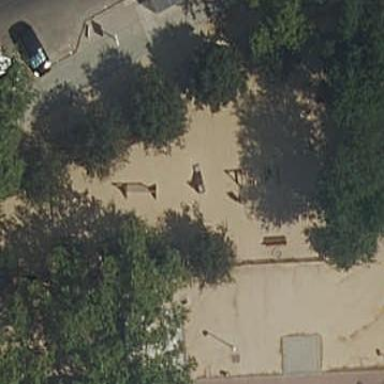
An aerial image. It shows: Playground area for leisure activities on the land.